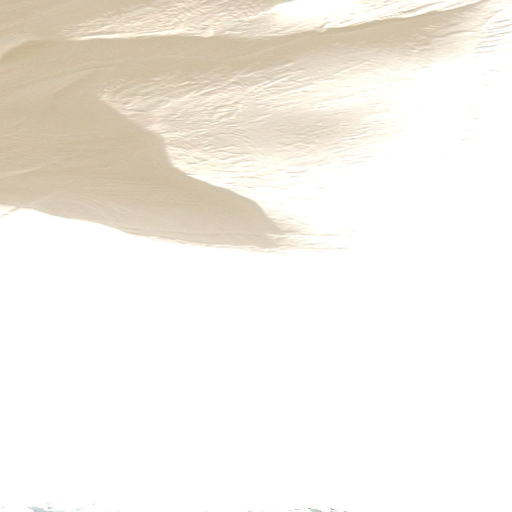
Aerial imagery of mountain in Alaska named Mount Carpe containing only unknown